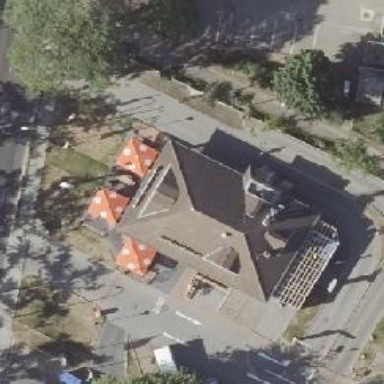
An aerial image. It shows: Fast food establishment.